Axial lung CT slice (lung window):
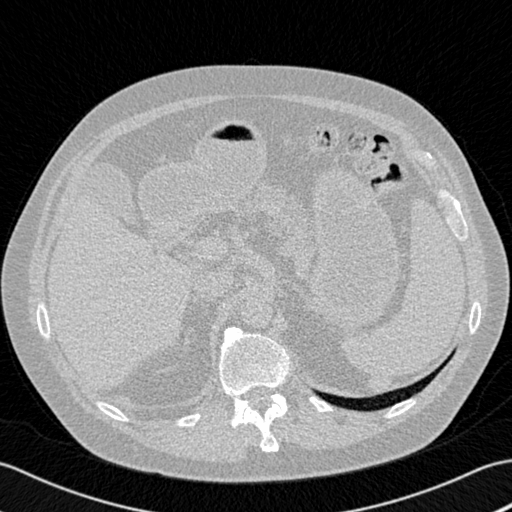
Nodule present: no